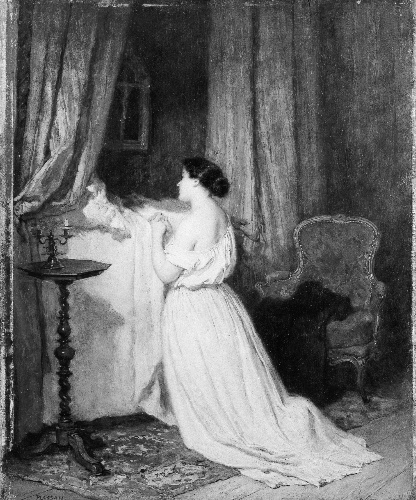
Title: Mother and Child
Artist: Antoine-Emile Plassan
Artist bio: French, Bordeaux 1817–1903 Paris
Object type: Painting
Classification: Paintings
Medium: Oil on wood
Dimensions: 10 5/8 x 8 5/8 in. (27 x 21.9 cm)
Department: European Paintings
Credit line: Bequest of Margarette A. Jones, 1905
Accession year: 1907
Repository: Metropolitan Museum of Art, New York, NY
Tags: Bedrooms|Women